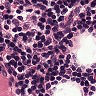
Metastatic tissue present: no